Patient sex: F
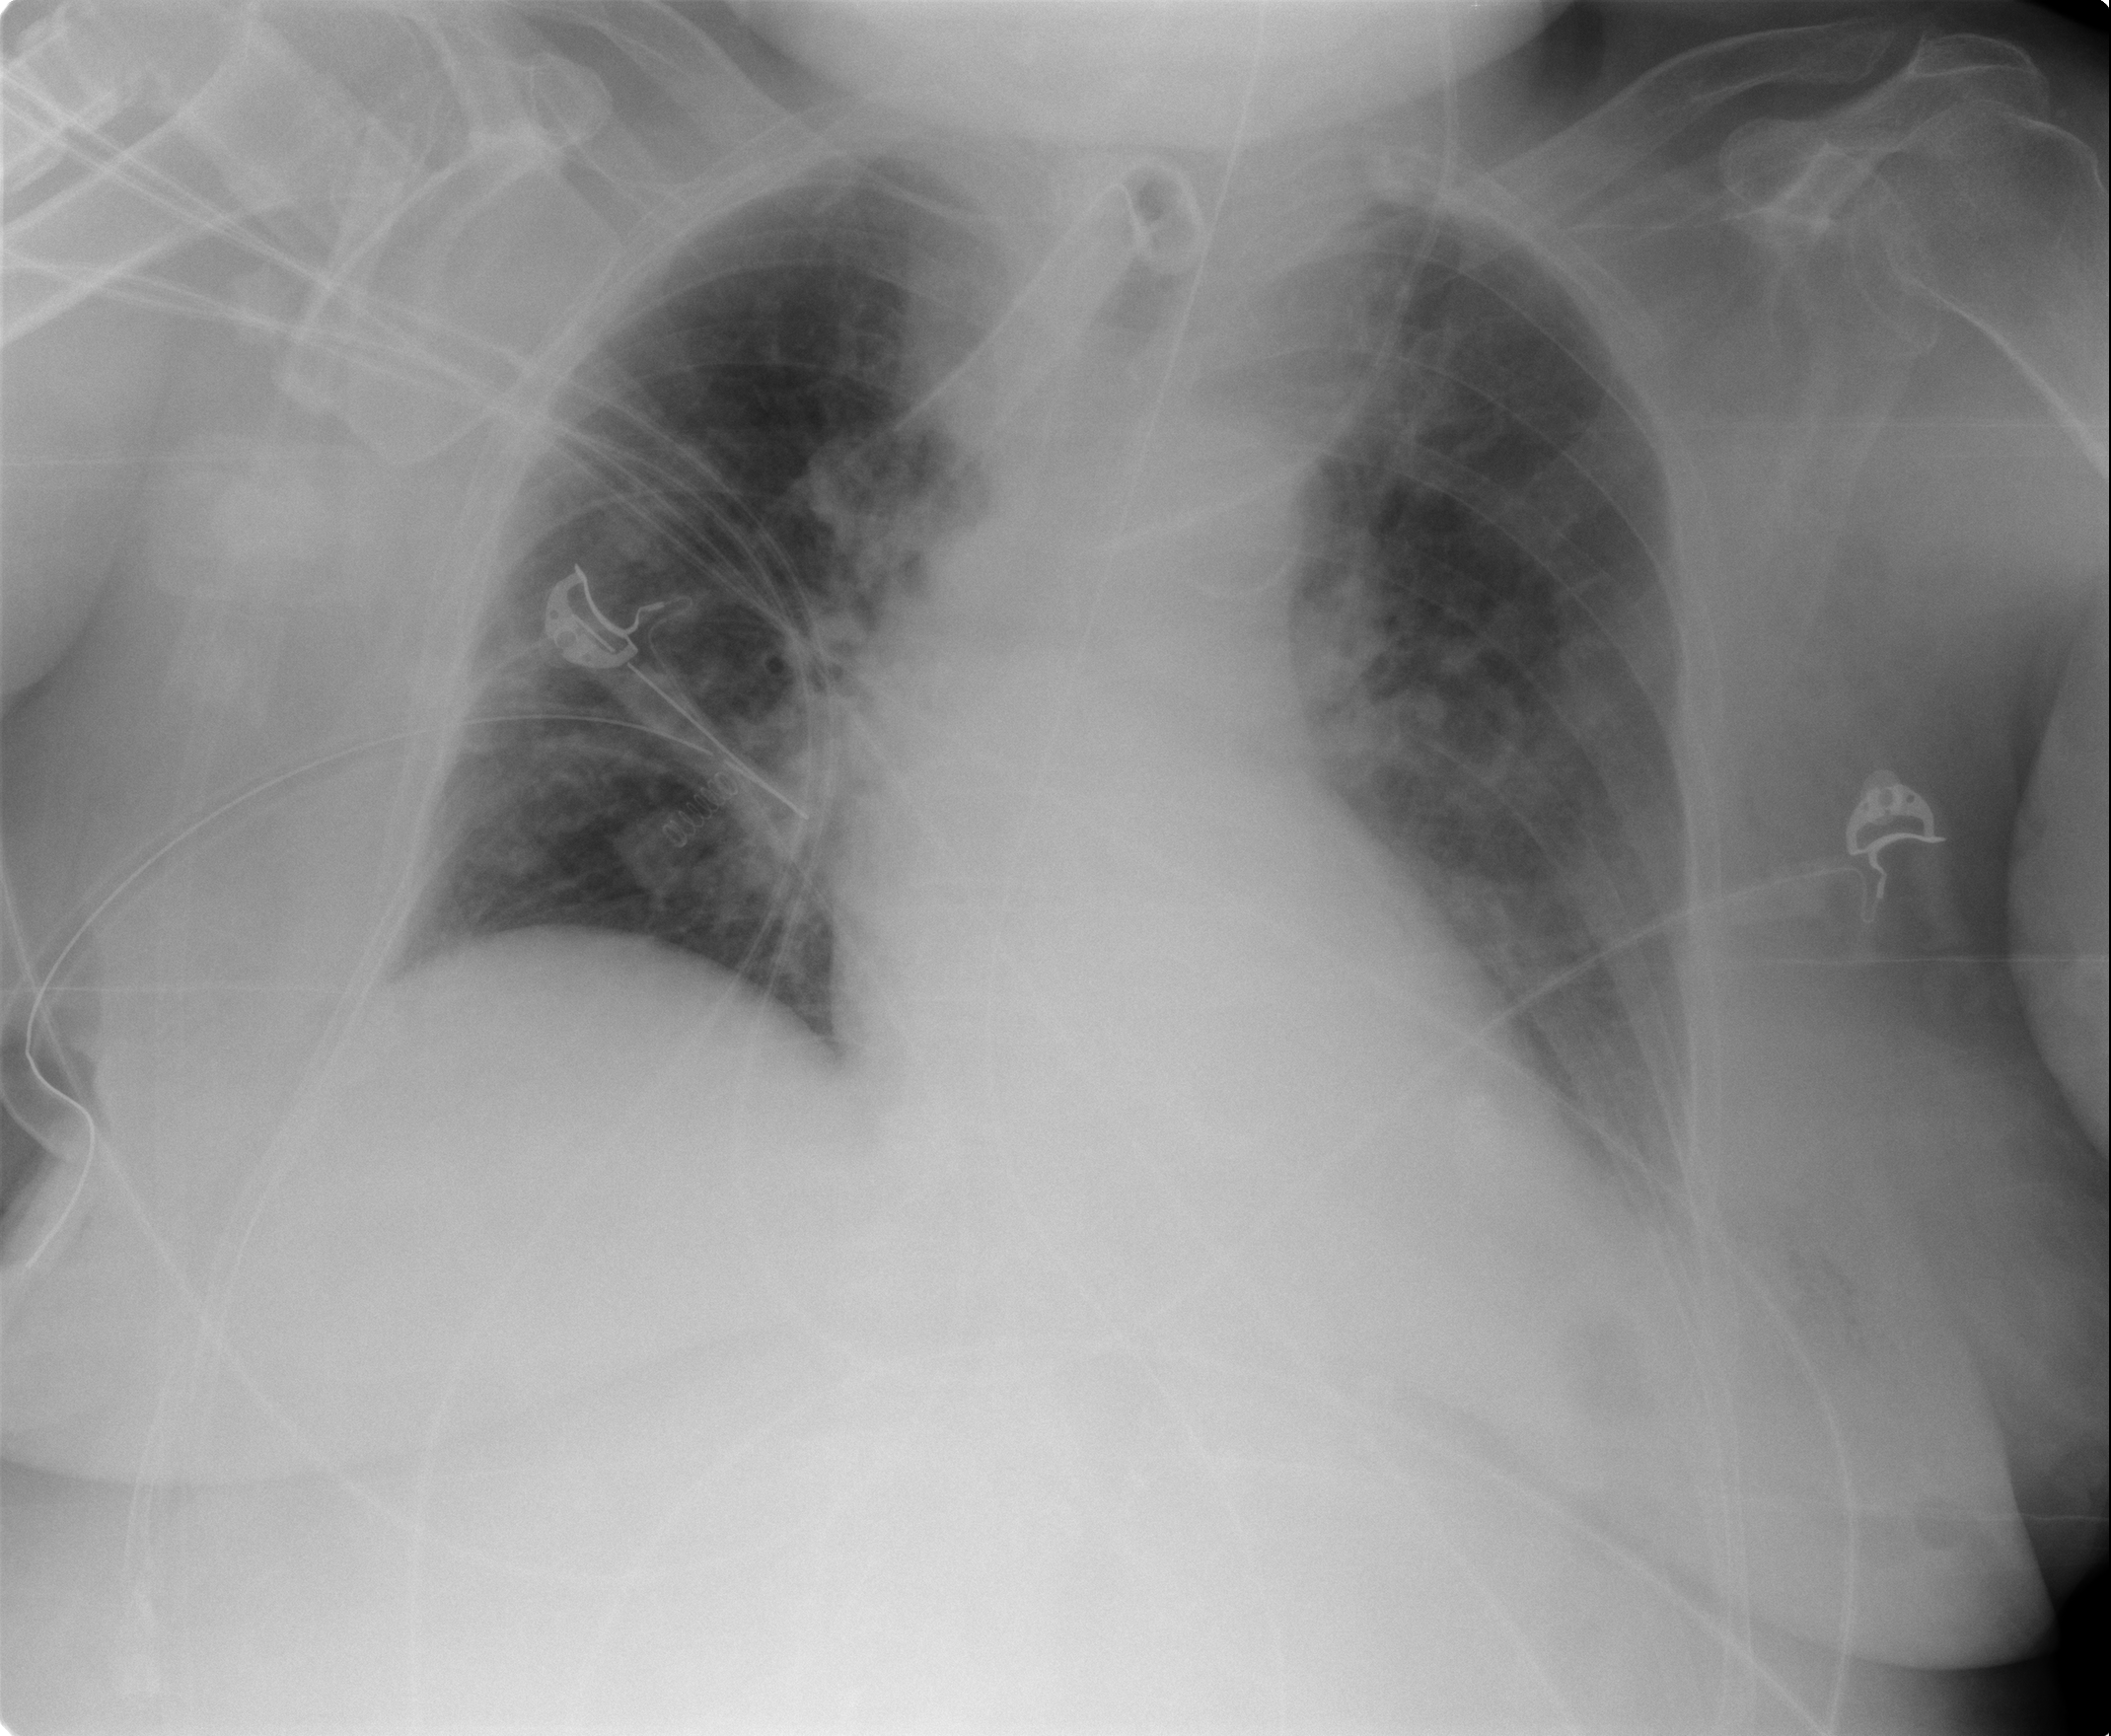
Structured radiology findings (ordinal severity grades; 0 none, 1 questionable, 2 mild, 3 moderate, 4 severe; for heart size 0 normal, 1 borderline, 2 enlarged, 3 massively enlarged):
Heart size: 0
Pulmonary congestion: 2
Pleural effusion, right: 0
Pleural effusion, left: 1
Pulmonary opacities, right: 0
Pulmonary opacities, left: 0
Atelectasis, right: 0
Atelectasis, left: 2